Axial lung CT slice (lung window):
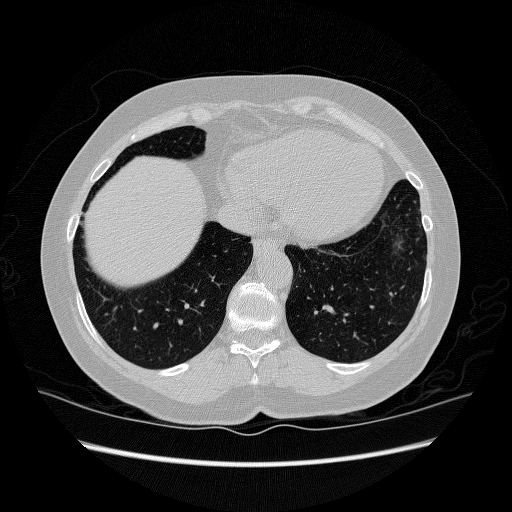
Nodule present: no